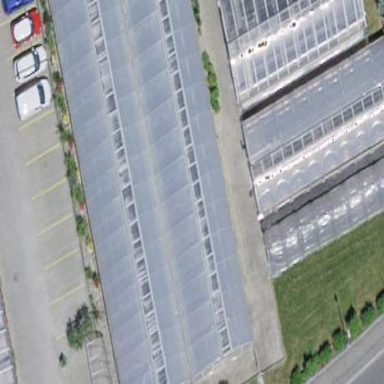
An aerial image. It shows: Greenhouse.